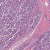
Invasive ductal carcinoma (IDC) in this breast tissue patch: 1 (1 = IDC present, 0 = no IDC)